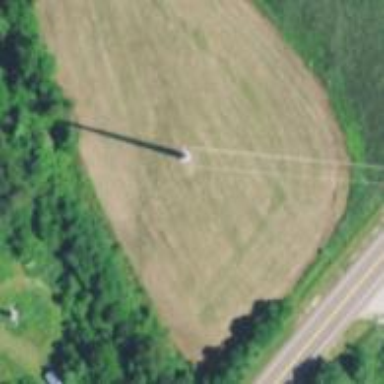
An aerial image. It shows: Power tower.